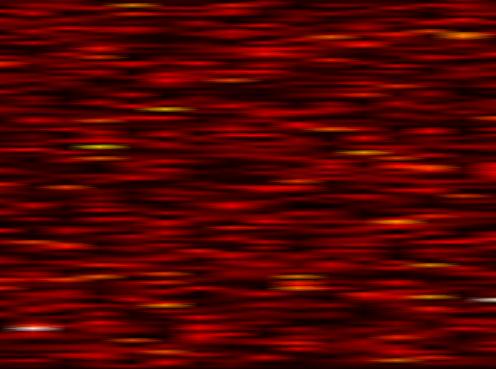
Label: WOLA